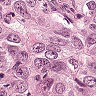
Metastatic tissue present: yes